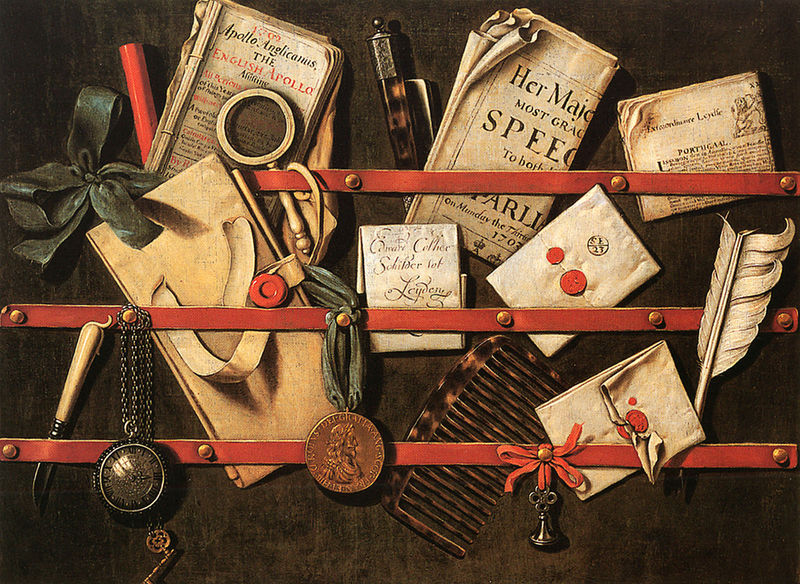
Titel: Trompe-l’oeil
Künstler: Edwaert Collyer
Institution: Leiden, Municipal Museum de Lakenhal
Schlagwörter: feder, rot, schleife, wand, messer, niederlande, schnur, england, stilleben, stillleben, bücher, kamm, kette, red, modern, old, painting, yellow, riemen, affiche, uhr, brown, masche, buch, zettel, blanc, zeitung, stift, wachs, feather, werkzeug, brief, briefe, life, blanche, rouge, ribbon, schlüssel, medaille, lupe, siegel, paper, color, pen, quill, writing, letters, papers, münze, letter, still life, newspaper, ink, notes, watercolor, board, watch, english, seal, clé, coin, münzen, book, candle, brush, plume, schriftstücke, maschen, medal, still, page, bow, collage, medaillen, text, compass, tool, collection, words, knife, key, couvert, journal, medallion, lettre, comb, leather, bell, peigne, chain, medals, lettres, vergrößerungsglas, apollo, rows, 1900, newsprint, pendentif, objects, note, trompe-l'oeil, display, ripped, wax, honour, medalion, lederbänder, charm, stopwatch, seals, suitcase, memory, bolt, zeitunh, papiers, sceau, coupe papier, porte-document, lanière, items, magnifying glass, medel, tromp d'oeil, tacks, chess piece, english apollo, coine, brads, tromper, combe, stilleven